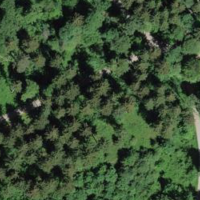
EUNIS habitat code: 43
Species observed at this site:
Lysimachia nemorum
Impatiens parviflora